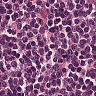
Metastatic tissue present: no